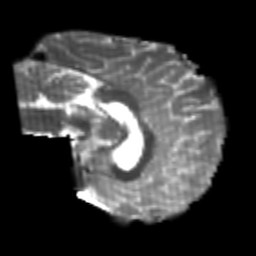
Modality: T2w
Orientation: sagittal
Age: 23
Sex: male
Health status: healthy
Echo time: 0.074 s